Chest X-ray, AP view. Patient: 64 years old, sex F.
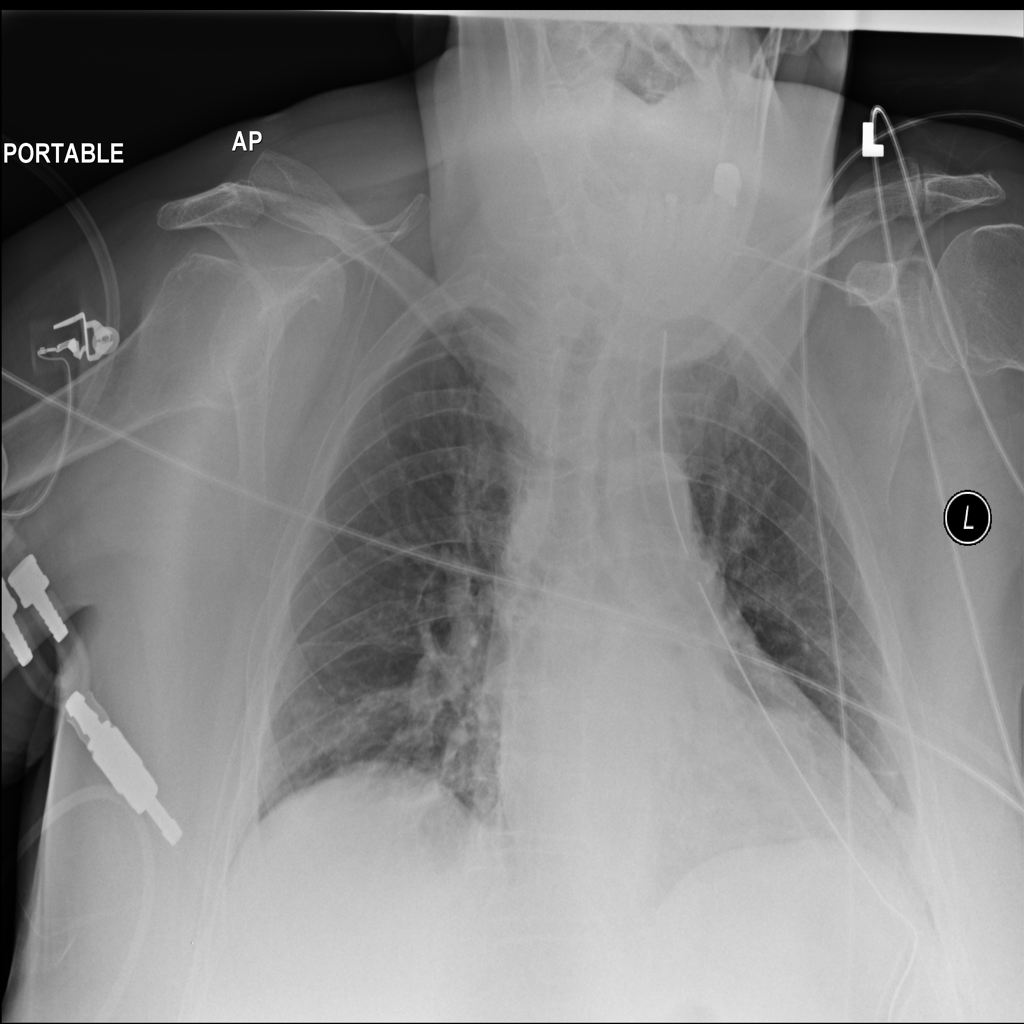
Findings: Pneumothorax